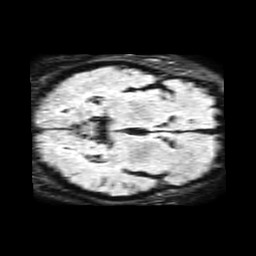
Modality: FLAIR
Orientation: axial
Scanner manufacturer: philips
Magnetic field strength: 1.5 T
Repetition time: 6 s
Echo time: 0.101 s